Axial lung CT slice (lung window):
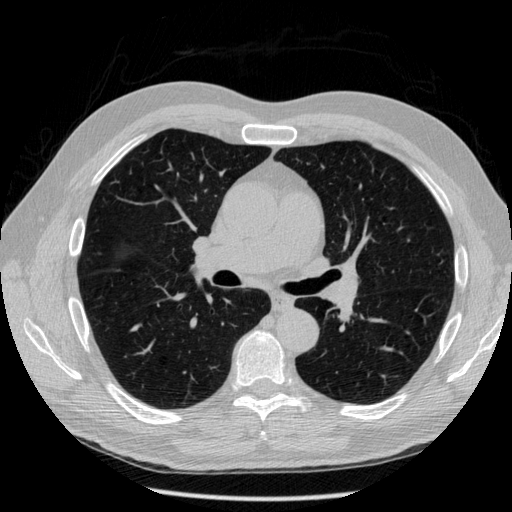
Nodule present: no